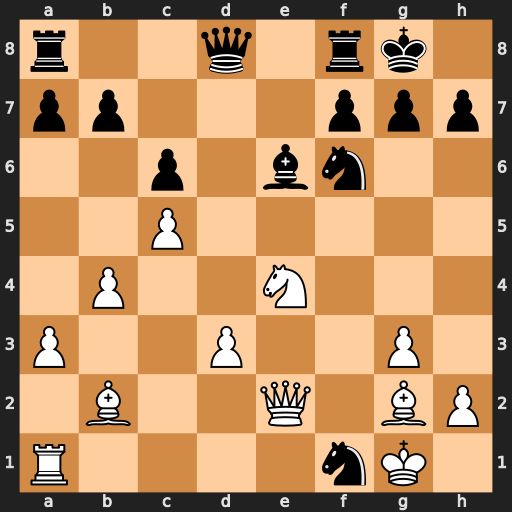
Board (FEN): r2q1rk1/pp3ppp/2p1bn2/2P5/1P2N3/P2P2P1/1B2Q1BP/R4nK1
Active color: w
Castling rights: -
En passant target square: -
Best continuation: Nxf6+ gxf6 Rxf1